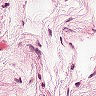
Metastatic tissue present: no